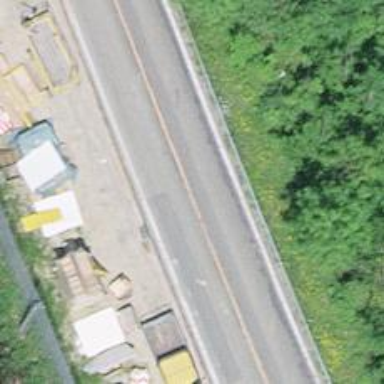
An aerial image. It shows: Secondary road with asphalt surface.